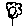
Label: flower